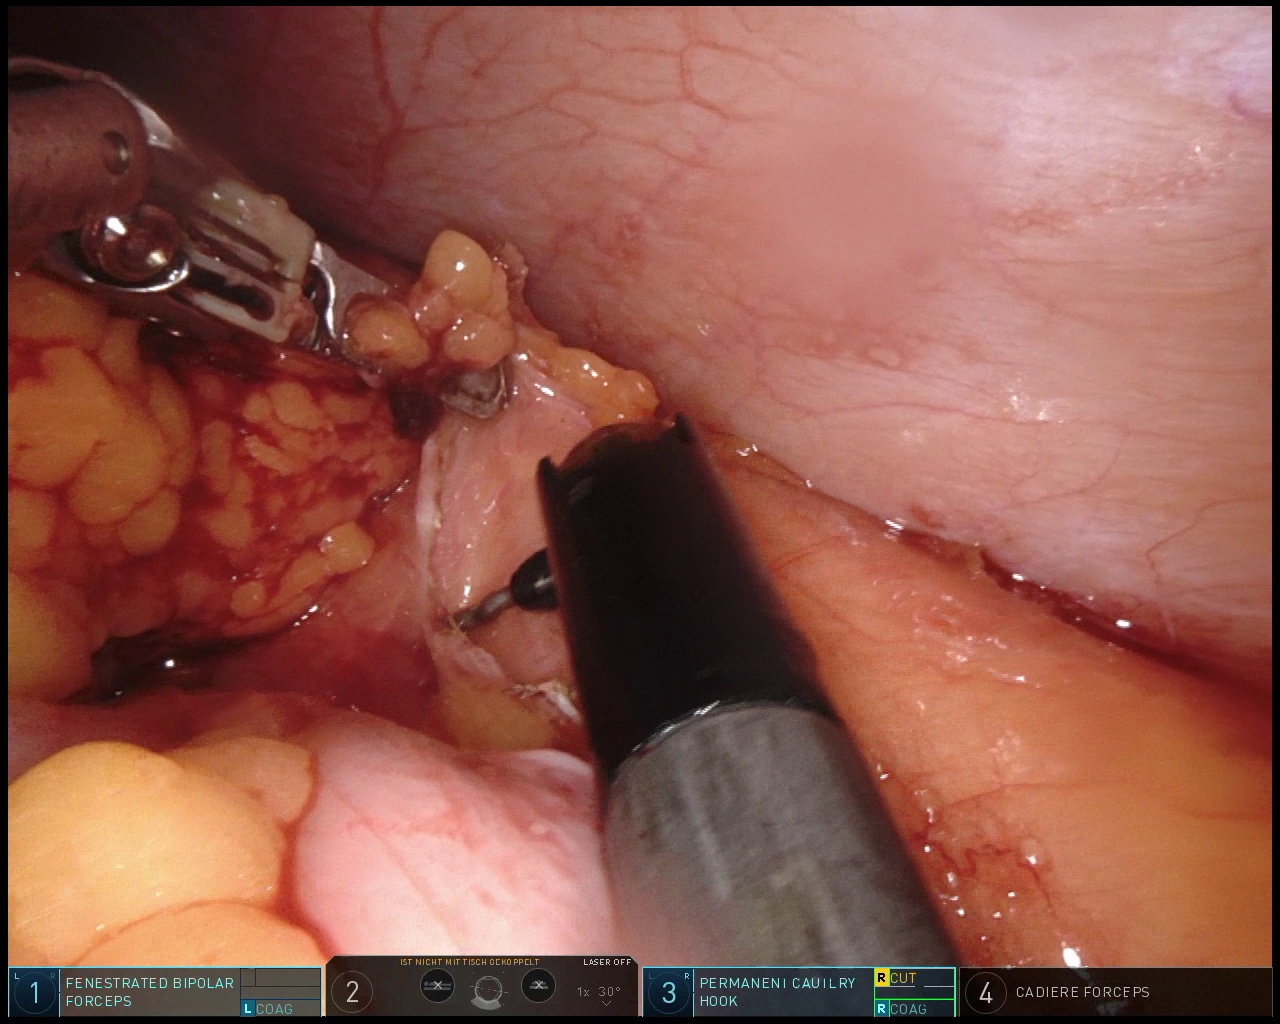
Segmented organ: abdominal_wall
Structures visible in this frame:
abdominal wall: yes
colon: yes
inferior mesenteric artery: no
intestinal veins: no
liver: no
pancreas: no
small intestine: no
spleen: no
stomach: no
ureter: no
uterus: no
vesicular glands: no